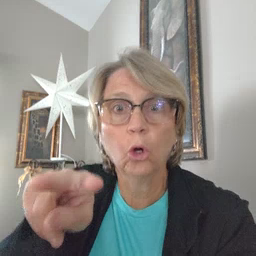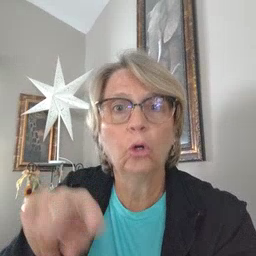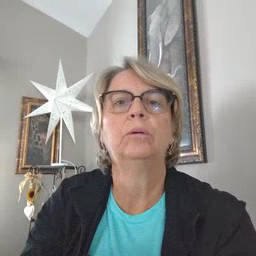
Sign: look